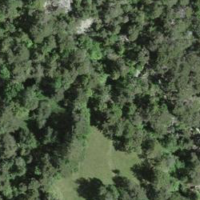
EUNIS habitat code: 43
Species observed at this site:
Prunus mahaleb
Berberis vulgaris